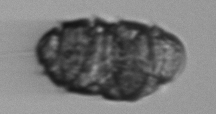
Label: Margalefidinium